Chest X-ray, PA view. Patient: 55 years old, sex F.
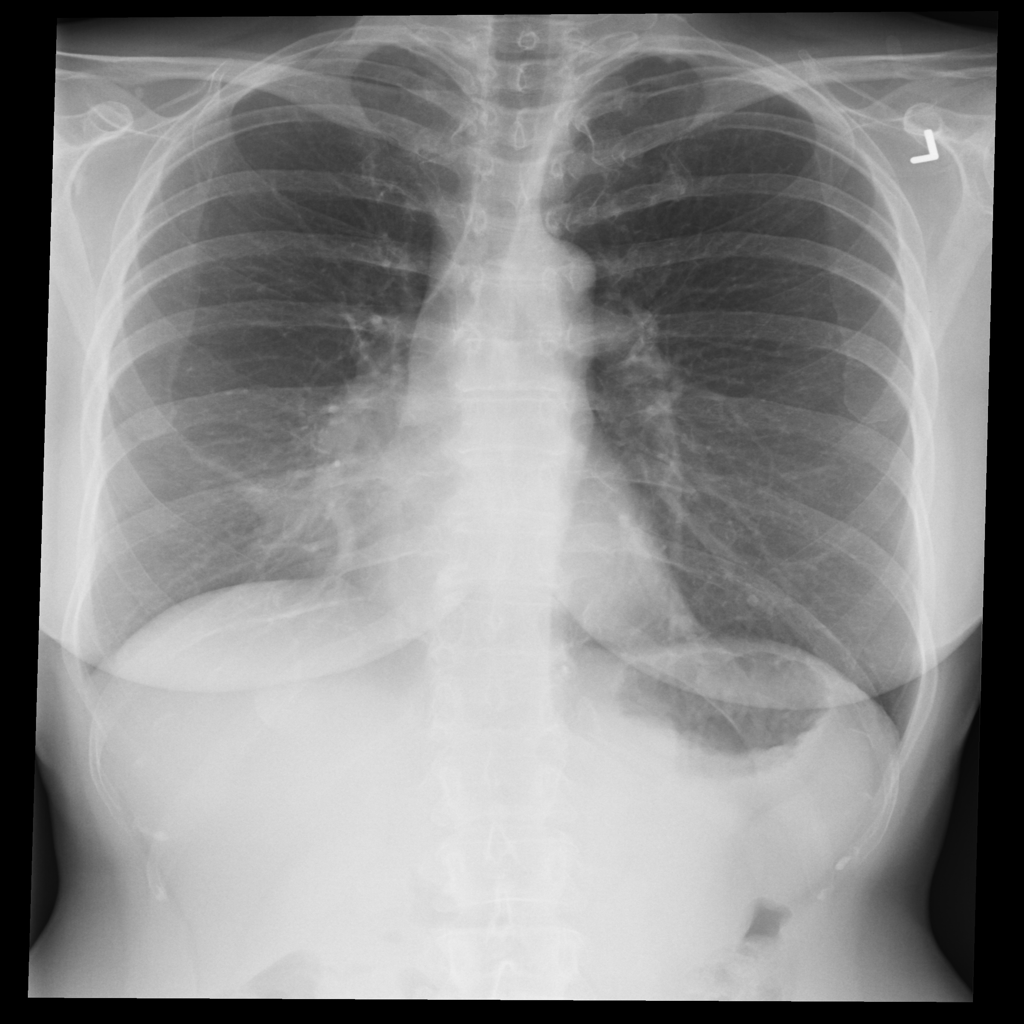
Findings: No Finding